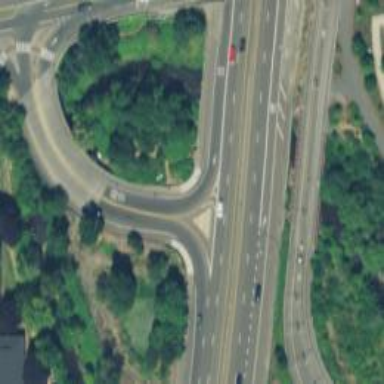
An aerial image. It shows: Trunk_link highway on bridge.